Field crop: maize
Growth stage: 1
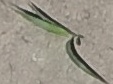
Species: sorghum